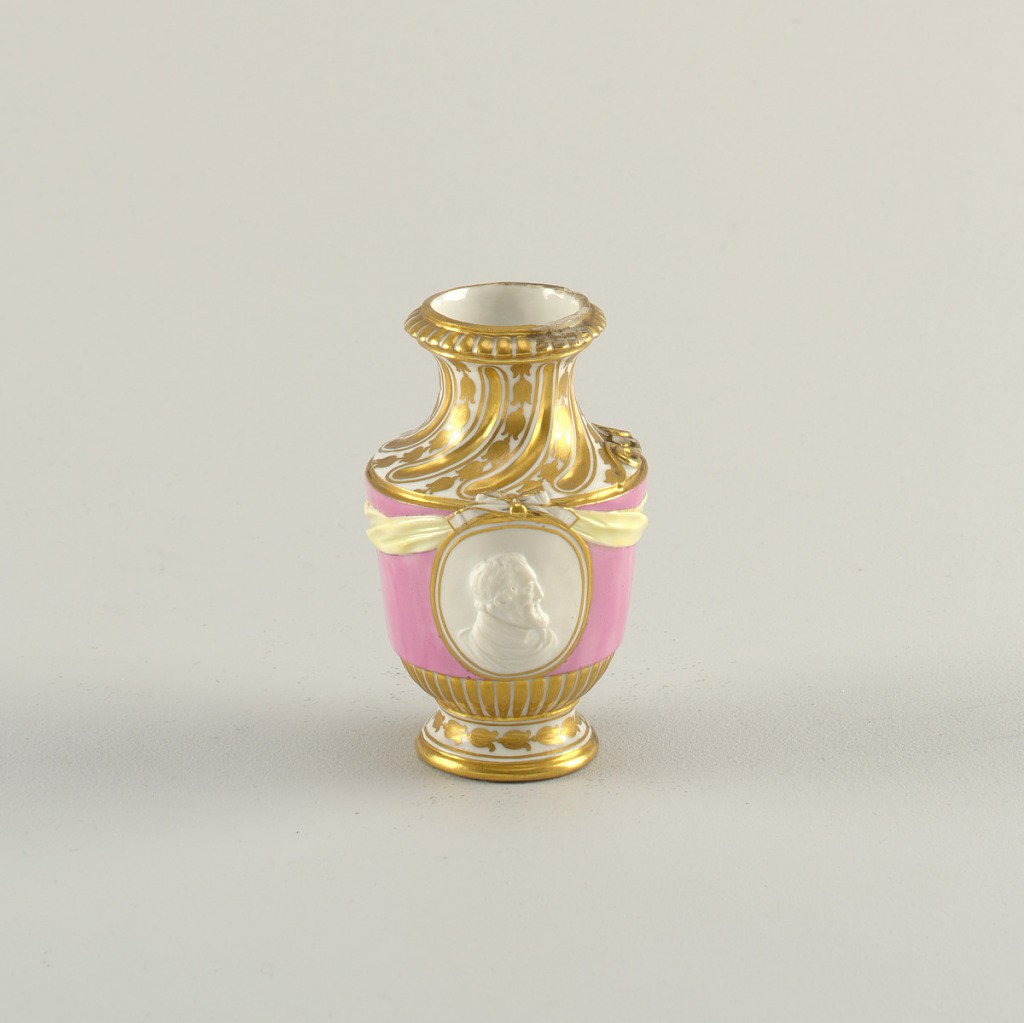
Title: Vase with Biscuit Portrait Medallions
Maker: Höchst Ceramics Manufactory, German, 1746 - 1796
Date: ca. 1780
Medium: hard paste porcelain, biscuit, vitreous enamel, gold
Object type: vase
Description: circular, with slightly flaring sides; neck of scotia profile with twisted vertical fluting - sides pink, with two bisque medallions bearing head of bearded man dressed in style of early 17th century - drapery swags in yellow between medallions